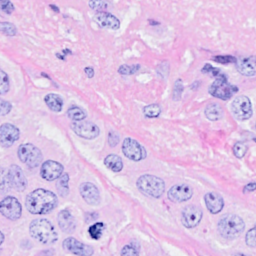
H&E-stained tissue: Breast